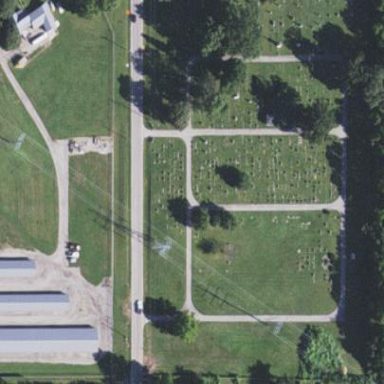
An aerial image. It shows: Cemetery.